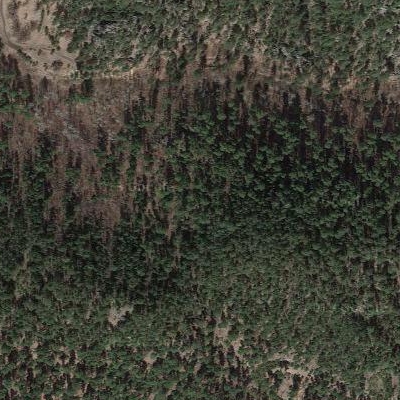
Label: Forest